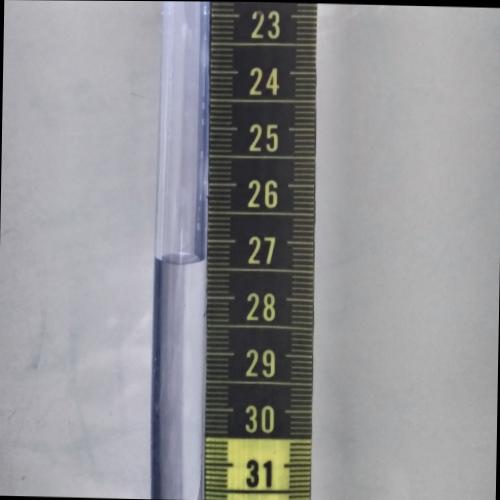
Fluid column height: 27.9 cm